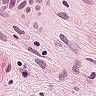
Metastatic tissue present: yes